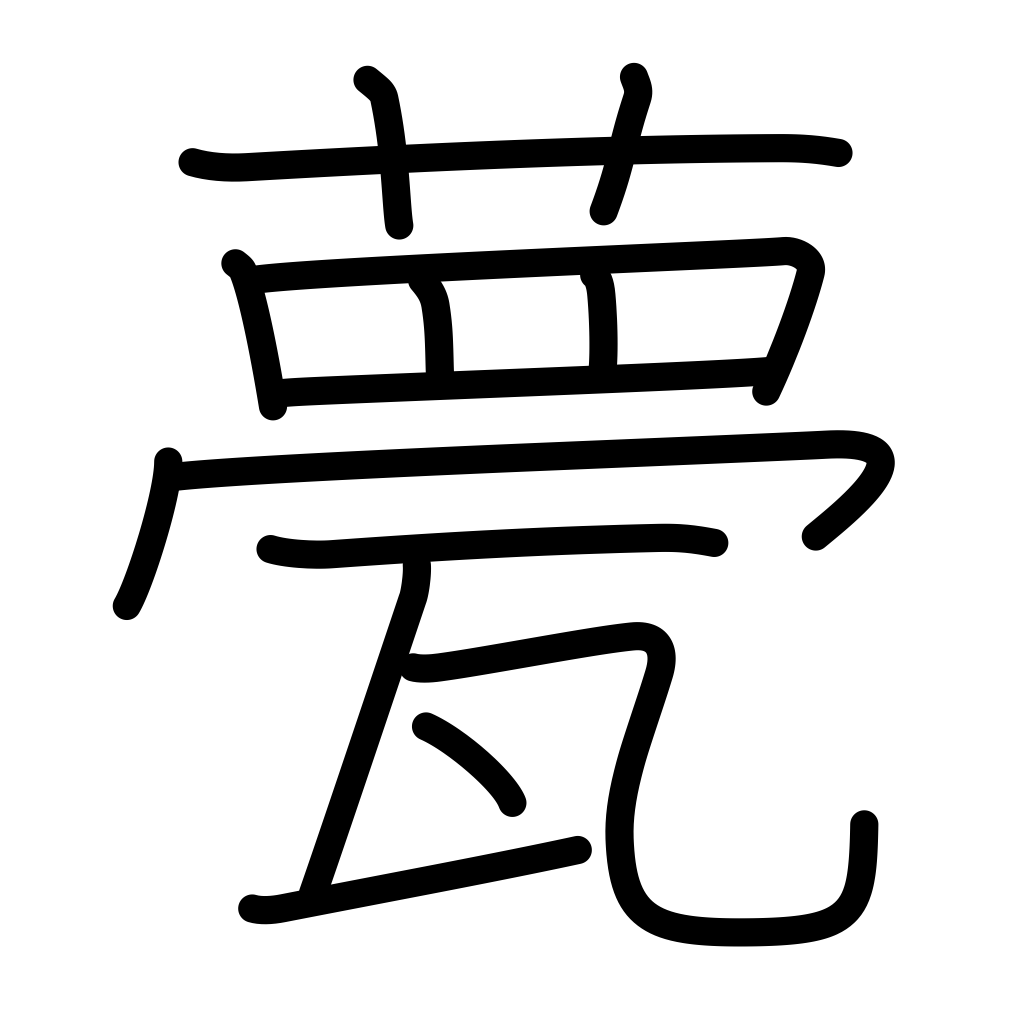
Meaning: roof tile, tiled roof